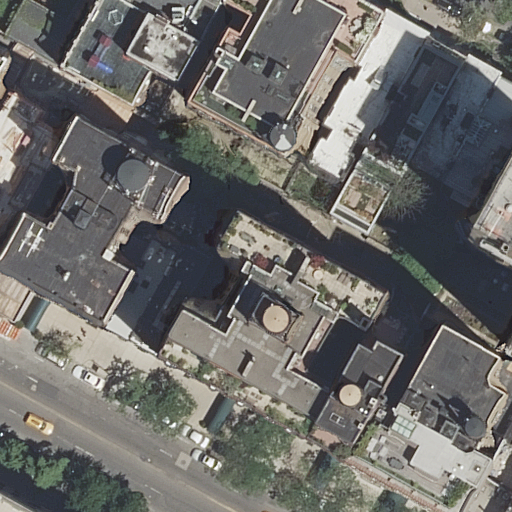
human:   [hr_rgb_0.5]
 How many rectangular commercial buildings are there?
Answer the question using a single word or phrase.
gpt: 0

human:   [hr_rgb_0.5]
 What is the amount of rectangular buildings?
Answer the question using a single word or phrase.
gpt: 11

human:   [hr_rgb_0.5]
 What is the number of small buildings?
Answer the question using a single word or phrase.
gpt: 6

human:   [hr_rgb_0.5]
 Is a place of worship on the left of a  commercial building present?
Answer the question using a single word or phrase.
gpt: no

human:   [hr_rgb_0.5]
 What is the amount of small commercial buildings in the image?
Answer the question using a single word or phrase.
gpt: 0

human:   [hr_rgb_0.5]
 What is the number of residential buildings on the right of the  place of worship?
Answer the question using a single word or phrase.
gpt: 12

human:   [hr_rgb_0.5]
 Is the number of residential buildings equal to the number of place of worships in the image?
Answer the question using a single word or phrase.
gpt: no

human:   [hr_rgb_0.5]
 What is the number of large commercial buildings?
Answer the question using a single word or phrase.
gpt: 0

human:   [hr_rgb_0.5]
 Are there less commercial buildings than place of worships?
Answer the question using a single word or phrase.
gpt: yes

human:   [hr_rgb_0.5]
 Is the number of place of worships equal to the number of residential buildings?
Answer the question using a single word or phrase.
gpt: no

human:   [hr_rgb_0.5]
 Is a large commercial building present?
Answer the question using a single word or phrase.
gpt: no

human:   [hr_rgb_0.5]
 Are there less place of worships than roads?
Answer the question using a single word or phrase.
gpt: yes

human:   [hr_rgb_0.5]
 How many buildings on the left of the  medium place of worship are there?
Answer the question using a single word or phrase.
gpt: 4

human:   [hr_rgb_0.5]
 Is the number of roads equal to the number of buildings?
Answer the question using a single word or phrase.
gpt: no

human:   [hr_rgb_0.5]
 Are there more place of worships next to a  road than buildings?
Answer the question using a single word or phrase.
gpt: no

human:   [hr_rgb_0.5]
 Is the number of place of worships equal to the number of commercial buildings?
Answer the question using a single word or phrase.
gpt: no

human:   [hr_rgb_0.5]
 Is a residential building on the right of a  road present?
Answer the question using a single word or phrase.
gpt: yes

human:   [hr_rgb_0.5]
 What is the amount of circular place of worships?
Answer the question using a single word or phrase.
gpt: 0

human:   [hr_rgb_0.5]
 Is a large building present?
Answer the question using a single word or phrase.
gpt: yes

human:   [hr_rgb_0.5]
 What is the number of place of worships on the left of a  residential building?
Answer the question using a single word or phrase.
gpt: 1

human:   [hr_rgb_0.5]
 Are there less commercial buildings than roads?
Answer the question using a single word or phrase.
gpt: yes

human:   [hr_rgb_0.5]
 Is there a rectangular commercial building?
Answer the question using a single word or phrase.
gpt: no

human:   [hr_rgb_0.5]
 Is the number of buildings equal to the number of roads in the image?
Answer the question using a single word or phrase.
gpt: no

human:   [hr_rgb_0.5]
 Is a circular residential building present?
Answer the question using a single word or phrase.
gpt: no

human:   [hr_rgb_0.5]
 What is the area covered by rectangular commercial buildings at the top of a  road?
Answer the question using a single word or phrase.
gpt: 0m2

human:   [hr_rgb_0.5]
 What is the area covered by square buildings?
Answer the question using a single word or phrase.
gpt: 0m2

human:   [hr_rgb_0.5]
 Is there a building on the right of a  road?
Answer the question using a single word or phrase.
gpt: yes

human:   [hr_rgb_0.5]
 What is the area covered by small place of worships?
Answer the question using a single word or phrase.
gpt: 0m2

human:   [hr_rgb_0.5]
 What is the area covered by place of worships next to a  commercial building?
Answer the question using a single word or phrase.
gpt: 0m2

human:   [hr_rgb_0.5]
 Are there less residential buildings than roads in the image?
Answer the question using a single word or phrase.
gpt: no

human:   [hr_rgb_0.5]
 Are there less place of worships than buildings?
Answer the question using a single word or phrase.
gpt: yes

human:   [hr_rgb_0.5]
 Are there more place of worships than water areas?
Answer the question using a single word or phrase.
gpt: yes

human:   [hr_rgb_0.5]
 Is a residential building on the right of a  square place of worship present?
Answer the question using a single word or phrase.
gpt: no

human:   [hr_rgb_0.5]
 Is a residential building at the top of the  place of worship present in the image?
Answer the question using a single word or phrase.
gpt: no

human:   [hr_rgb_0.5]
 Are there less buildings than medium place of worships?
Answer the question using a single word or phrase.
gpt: no

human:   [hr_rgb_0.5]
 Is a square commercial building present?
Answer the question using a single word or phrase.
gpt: no